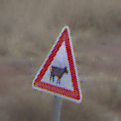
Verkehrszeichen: ViehtriebLinks
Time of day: SunriseSunset
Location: Outdoor (Suburban)
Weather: Clear
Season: NotSpecified
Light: Natural